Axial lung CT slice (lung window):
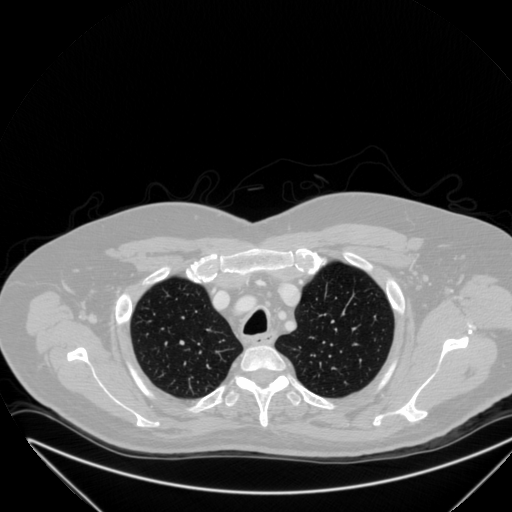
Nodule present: no